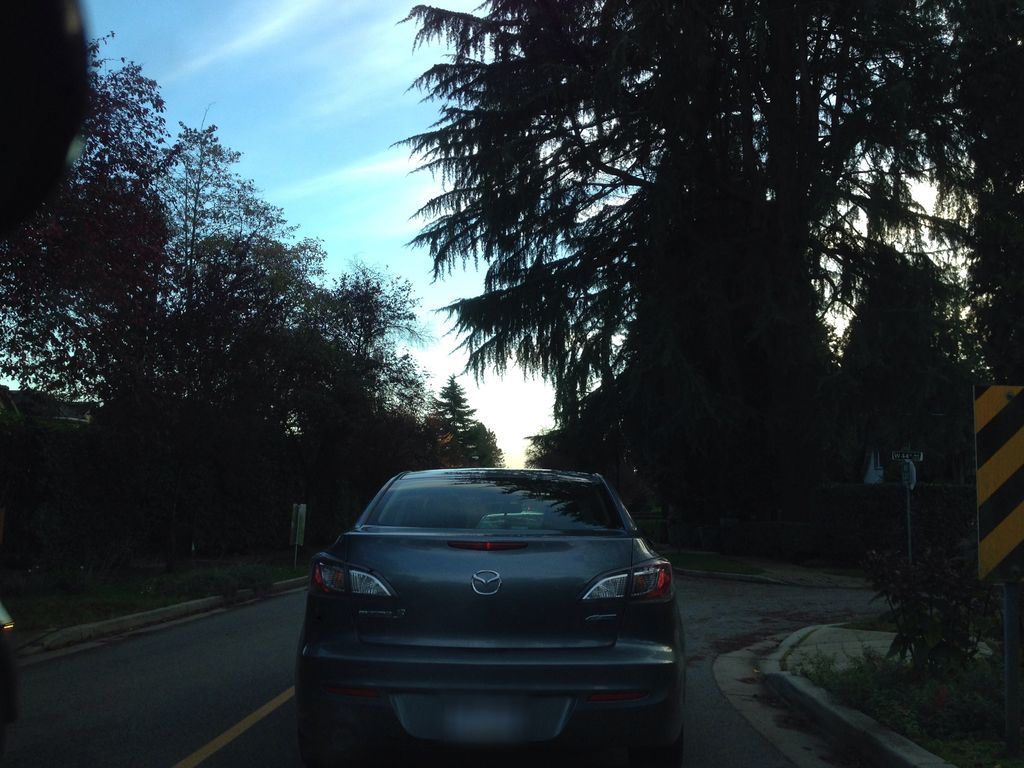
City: vancouver